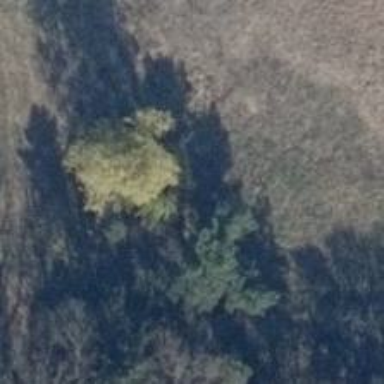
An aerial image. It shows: Beautiful tree in nature.